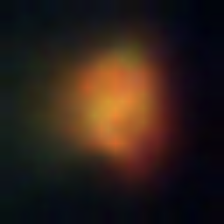
Taxon: NanoPlankton
Group: Other